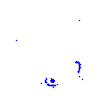
Particle: pion